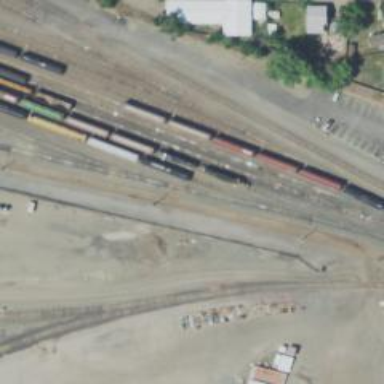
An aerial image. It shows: Railway siding for service.